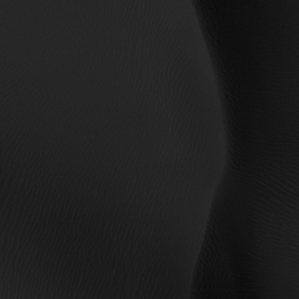
Label: non_frost